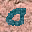
Label: 0